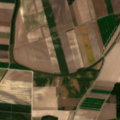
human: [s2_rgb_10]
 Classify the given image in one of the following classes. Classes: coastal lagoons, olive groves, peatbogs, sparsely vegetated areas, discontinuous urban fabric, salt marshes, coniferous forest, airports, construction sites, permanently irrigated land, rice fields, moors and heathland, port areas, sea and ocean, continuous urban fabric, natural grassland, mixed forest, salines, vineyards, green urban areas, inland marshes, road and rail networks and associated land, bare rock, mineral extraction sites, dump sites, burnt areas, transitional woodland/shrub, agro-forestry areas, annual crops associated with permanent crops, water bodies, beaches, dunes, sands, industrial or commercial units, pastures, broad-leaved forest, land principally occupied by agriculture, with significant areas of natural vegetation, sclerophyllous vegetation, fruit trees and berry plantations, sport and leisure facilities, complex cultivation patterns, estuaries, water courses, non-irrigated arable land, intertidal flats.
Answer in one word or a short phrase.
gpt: discontinuous urban fabric, non-irrigated arable land